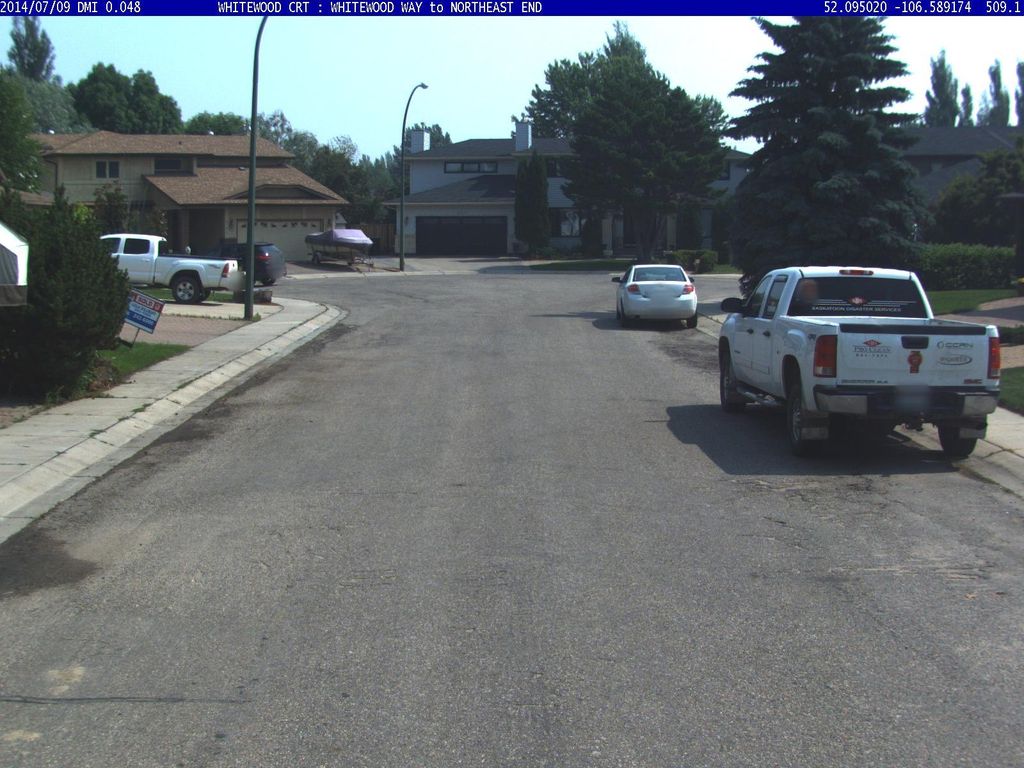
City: saskatoon